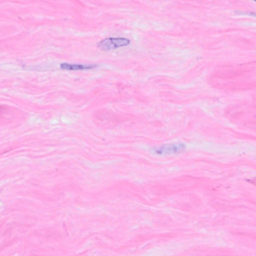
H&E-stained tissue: Breast